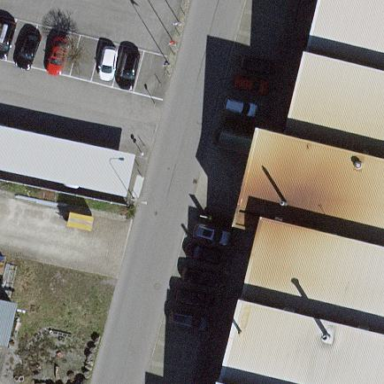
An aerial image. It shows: Parking lane for vehicles.